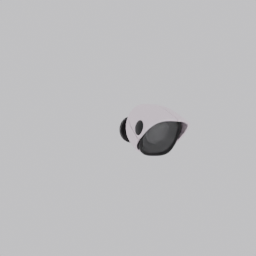
Label: electronics